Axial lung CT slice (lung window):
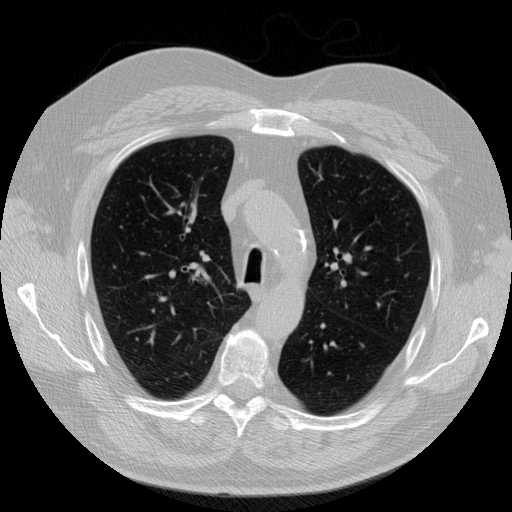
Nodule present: no